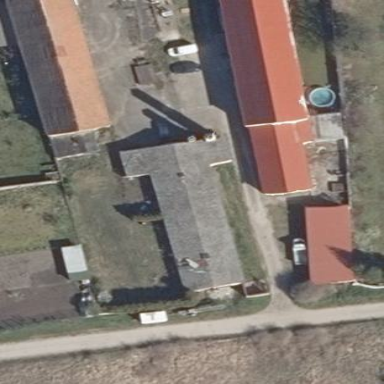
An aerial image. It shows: Part of building.